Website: home-depot
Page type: receipt
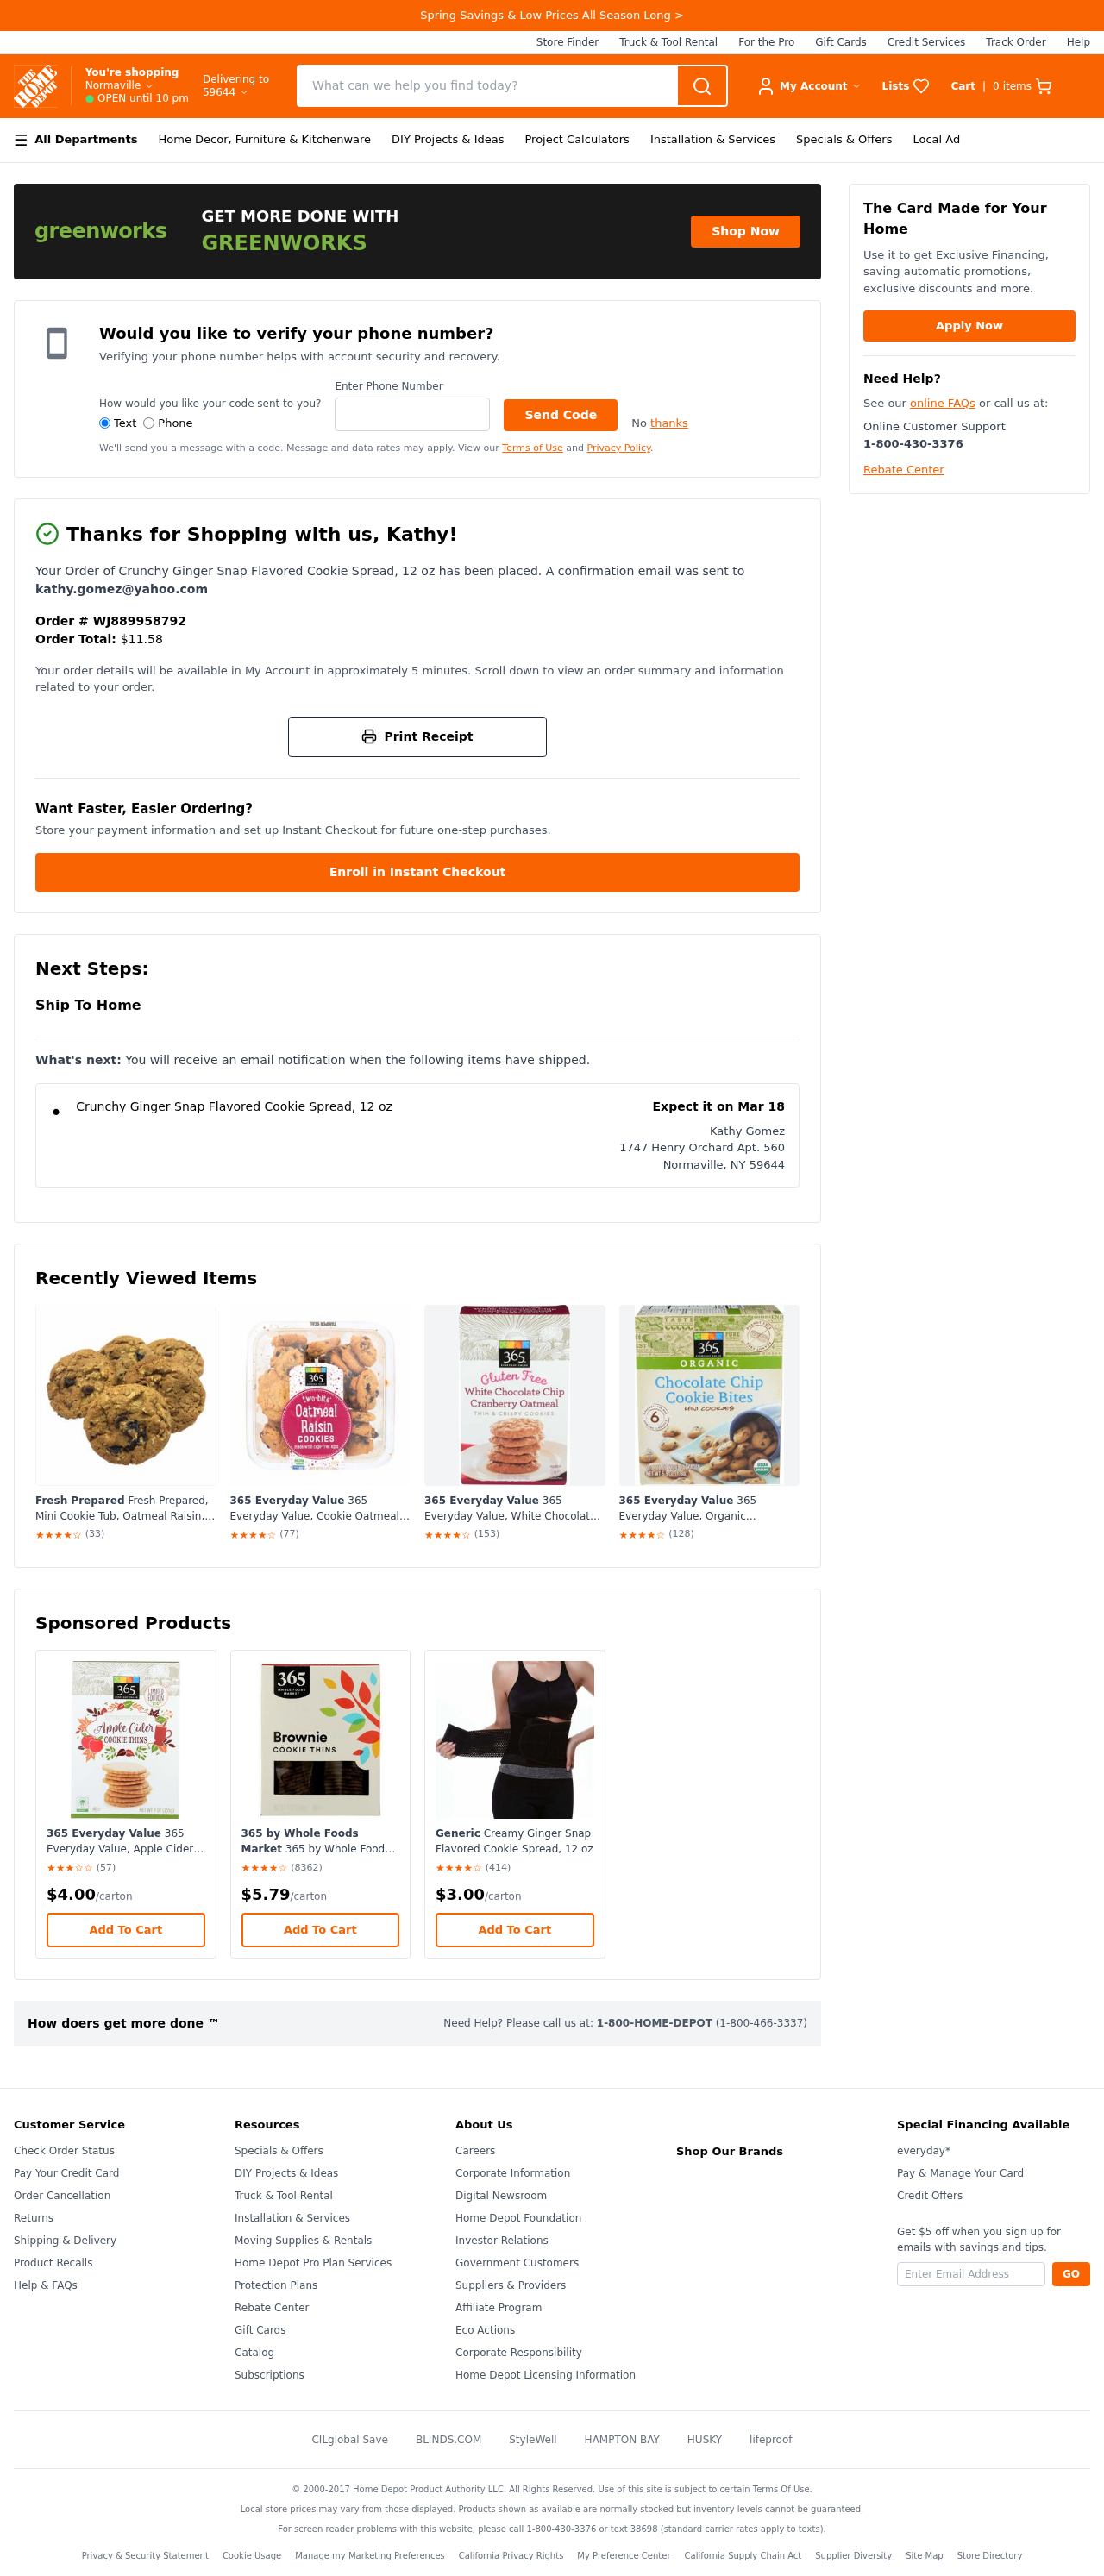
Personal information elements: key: PII_CITY
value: Normaville
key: PII_CITY_STATE_ZIP
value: Normaville, NY 59644
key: PII_EMAIL
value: kathy.gomez@yahoo.com
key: PII_FIRSTNAME
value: Kathy
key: PII_FULLNAME
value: Kathy Gomez
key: PII_PHONE
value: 5385001555
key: PII_POSTCODE
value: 59644
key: PII_STREET
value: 1747 Henry Orchard Apt. 560
Product elements: key: PRODUCT1_NAME
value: Crunchy Ginger Snap Flavored Cookie Spread, 12 oz
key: PRODUCT2_NAME
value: Fresh Prepared Fresh Prepared, Mini Cookie Tub, Oatmeal Raisin, 11 Oz
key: PRODUCT2_BRAND
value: Fresh Prepared
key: PRODUCT2_RATING
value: ★★★★☆
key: PRODUCT2_NUM_RATINGS
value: (33)
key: PRODUCT3_NAME
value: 365 Everyday Value 365 Everyday Value, Cookie Oatmeal Two Bite, 10.5 Ounce
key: PRODUCT3_BRAND
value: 365 Everyday Value
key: PRODUCT3_RATING
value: ★★★★☆
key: PRODUCT3_NUM_RATINGS
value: (77)
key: PRODUCT4_NAME
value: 365 Everyday Value 365 Everyday Value, White Chocolate Chip Cranberry Oatmeal, Thin & Crispy Cookies, 7 oz
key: PRODUCT4_BRAND
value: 365 Everyday Value
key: PRODUCT4_RATING
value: ★★★★☆
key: PRODUCT4_NUM_RATINGS
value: (153)
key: PRODUCT5_NAME
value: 365 Everyday Value 365 Everyday Value, Organic Chocolate Chip Cookie Bites (6 - 1.05 Ounce Packages), 6.3 Ounce
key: PRODUCT5_BRAND
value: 365 Everyday Value
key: PRODUCT5_RATING
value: ★★★★☆
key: PRODUCT5_NUM_RATINGS
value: (128)
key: PRODUCT6_NAME
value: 365 Everyday Value 365 Everyday Value, Apple Cider Cookie Thins, 9 oz
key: PRODUCT6_BRAND
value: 365 Everyday Value
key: PRODUCT6_RATING
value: ★★★☆☆
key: PRODUCT6_NUM_RATINGS
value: (57)
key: PRODUCT6_PRICE
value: $4.00
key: PRODUCT7_NAME
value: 365 by Whole Foods Market 365 by Whole Foods Market, Cookie Thins, Brownie, 7 Ounce
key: PRODUCT7_BRAND
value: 365 by Whole Foods Market
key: PRODUCT7_RATING
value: ★★★★☆
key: PRODUCT7_NUM_RATINGS
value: (8362)
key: PRODUCT7_PRICE
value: $5.79
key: PRODUCT8_NAME
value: Generic Creamy Ginger Snap Flavored Cookie Spread, 12 oz
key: PRODUCT8_BRAND
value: Generic
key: PRODUCT8_RATING
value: ★★★★☆
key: PRODUCT8_NUM_RATINGS
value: (414)
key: PRODUCT8_PRICE
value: $3.00
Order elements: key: ORDER_NUM_ITEMS
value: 0
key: ORDER_ID
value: WJ889958792
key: ORDER_TOTAL
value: $11.58
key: ORDER_DELIVERY_DATE
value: Expect it on Mar 18